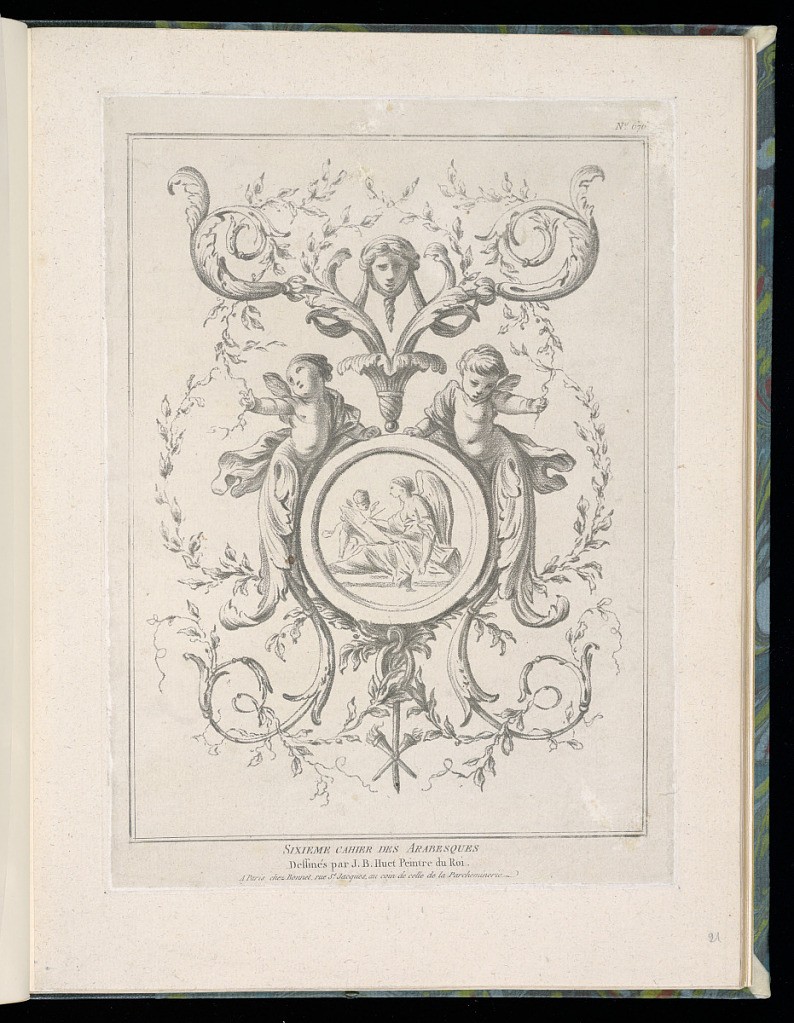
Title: Title Page
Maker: Jean-Baptiste Huet, French, 1745 – 1811
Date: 1776–89
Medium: Crayon manner etching on paper
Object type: Print
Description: Title page and arabesque ornament design featuring a roundel cartouche with a winged women writing and a putto, surrounded by winged putti, scrolling leaves (rinceaux), foliate branches, foliate scrolls, fleurons, mask (mascaron), and flaming torches. The plate is titled and numbered.